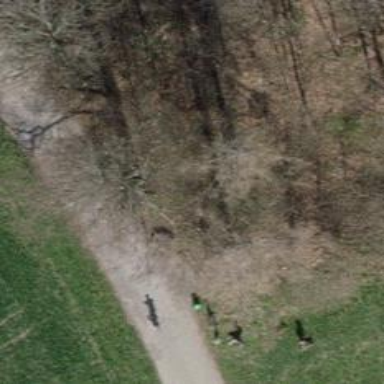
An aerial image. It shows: Bench.